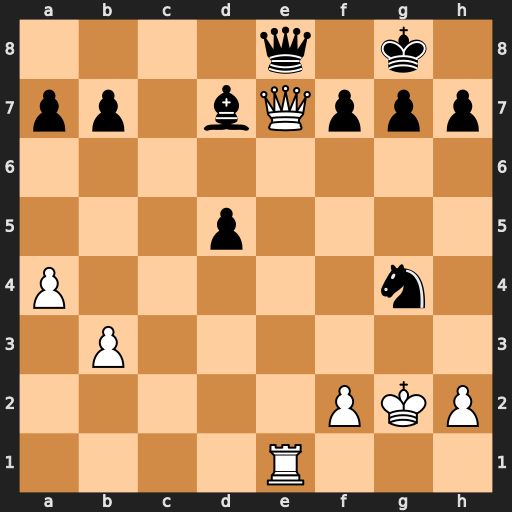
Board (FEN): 4q1k1/pp1bQppp/8/3p4/P5n1/1P6/5PKP/4R3
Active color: w
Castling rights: -
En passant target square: -
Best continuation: Qxe8+ Bxe8 Rxe8#